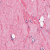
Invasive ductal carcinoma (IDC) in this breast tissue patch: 0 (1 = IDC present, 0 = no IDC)